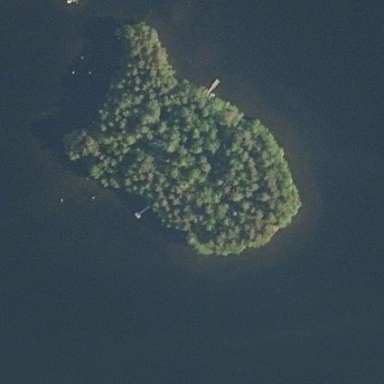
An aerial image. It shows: Image showing island.